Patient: sex F, age 59
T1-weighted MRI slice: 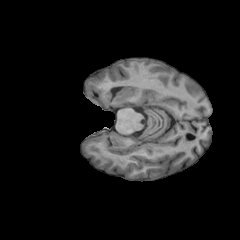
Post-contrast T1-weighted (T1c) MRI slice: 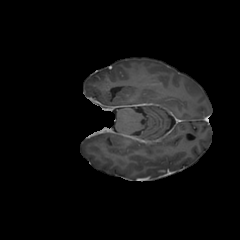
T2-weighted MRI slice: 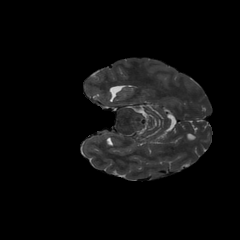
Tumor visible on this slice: no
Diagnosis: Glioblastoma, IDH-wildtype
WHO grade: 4